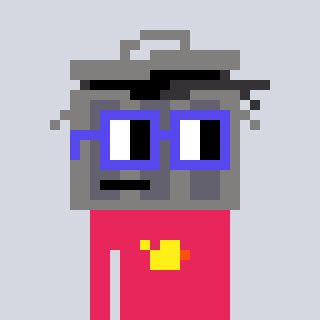
a pixel art character with square blue glasses, a trashcan-shaped head and a redpinkish-colored body on a cool background